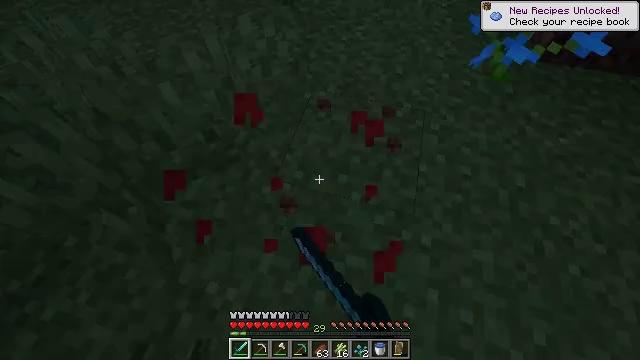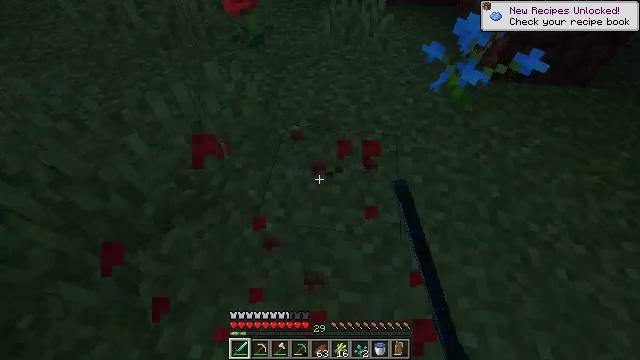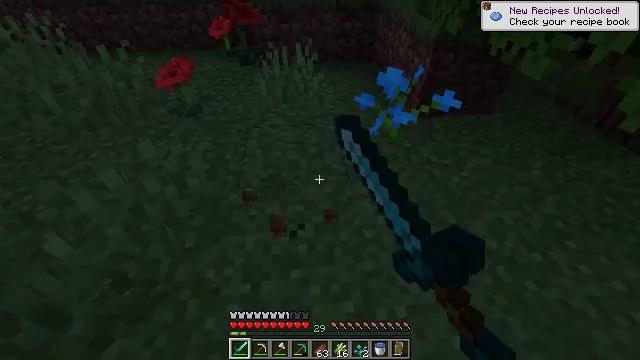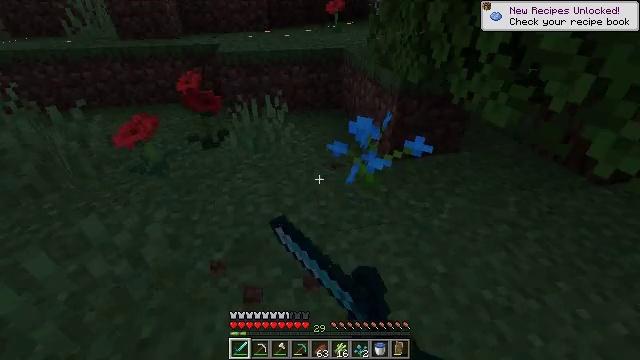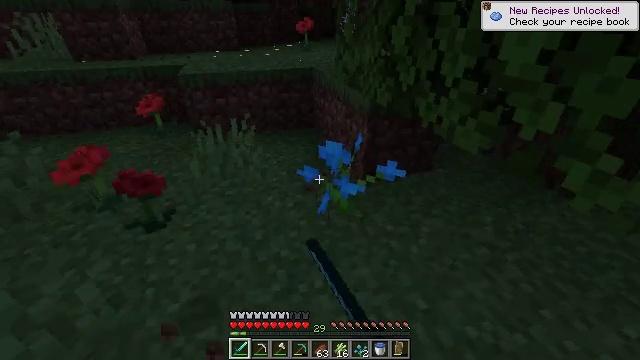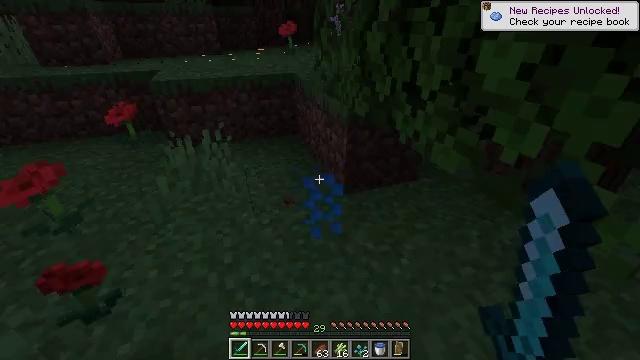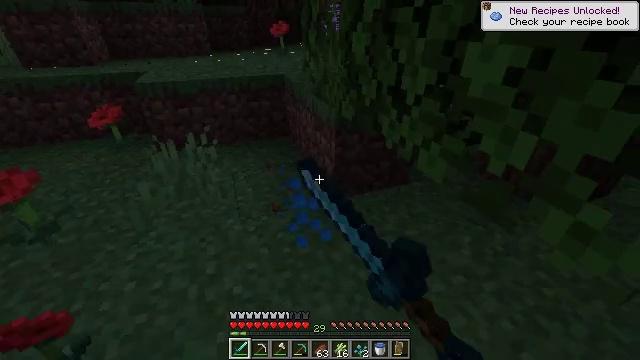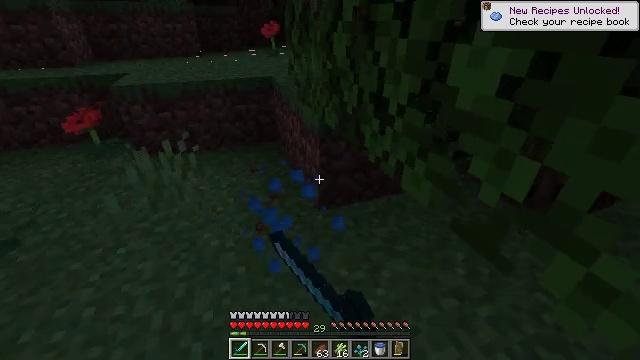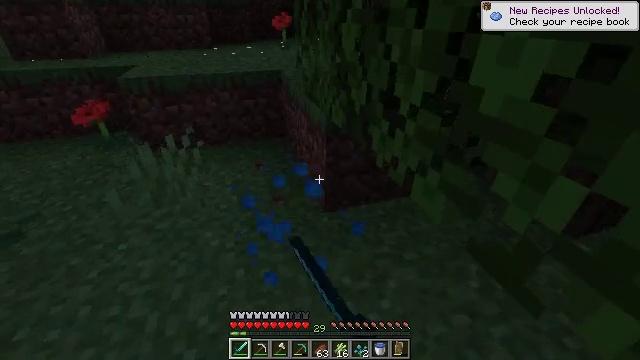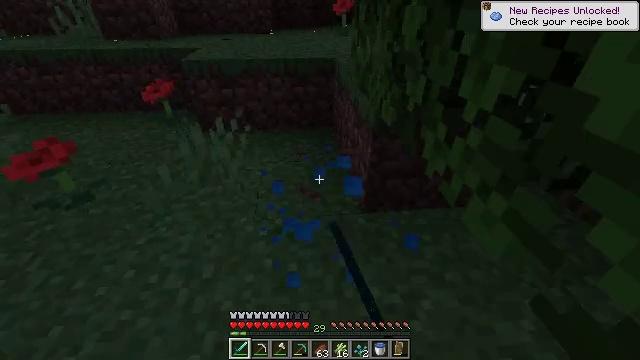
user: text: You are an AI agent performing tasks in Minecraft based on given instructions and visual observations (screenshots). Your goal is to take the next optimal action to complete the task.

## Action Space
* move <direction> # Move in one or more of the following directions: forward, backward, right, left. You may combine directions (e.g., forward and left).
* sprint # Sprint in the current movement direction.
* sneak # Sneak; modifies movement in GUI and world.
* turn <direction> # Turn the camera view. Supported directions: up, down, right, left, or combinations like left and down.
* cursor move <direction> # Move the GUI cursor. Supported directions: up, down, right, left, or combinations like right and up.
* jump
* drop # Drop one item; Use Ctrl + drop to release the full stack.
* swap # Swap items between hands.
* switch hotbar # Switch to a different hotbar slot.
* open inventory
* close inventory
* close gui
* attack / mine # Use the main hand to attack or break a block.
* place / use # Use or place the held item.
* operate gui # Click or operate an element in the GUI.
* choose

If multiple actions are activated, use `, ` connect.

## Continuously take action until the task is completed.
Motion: motion action
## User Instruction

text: Gather the blue orchid in the field.
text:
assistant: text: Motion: move forward, turn right and up, attack / mine
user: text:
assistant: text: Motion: move forward, turn right and up, attack / mine
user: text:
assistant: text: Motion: move forward and move right, turn right and up, attack / mine
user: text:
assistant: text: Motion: move forward and move right, turn right and up, attack / mine
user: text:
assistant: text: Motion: move forward and move right, turn right, attack / mine
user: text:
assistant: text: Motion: move forward and move right, attack / mine
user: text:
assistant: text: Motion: move forward, attack / mine
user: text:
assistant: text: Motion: move forward, turn left and down, attack / mine
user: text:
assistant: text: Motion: move forward, turn left and down, attack / mine
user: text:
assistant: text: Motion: attack / mine